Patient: sex M, age 61
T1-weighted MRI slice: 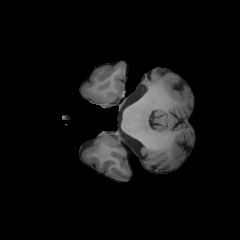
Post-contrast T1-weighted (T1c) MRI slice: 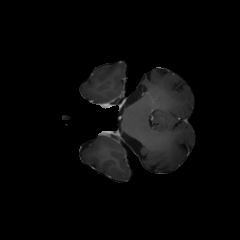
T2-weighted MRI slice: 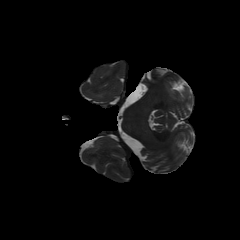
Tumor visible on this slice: no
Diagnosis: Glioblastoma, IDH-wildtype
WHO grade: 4